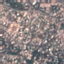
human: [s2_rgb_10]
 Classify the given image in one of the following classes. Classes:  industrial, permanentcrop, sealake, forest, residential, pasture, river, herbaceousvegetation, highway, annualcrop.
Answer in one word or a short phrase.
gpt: Residential